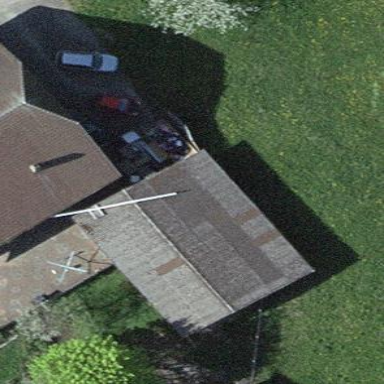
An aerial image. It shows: Barn.